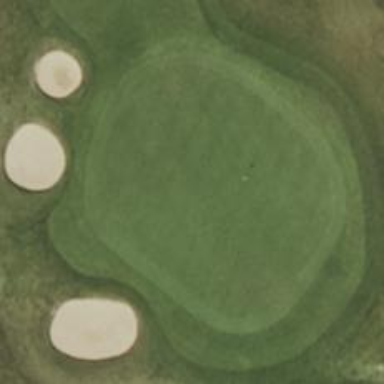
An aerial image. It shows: Golf hole.